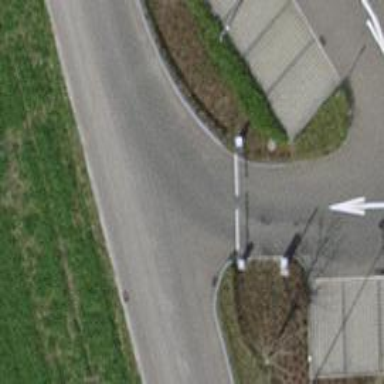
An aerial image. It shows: Asphalt parking aisle road for service vehicles.